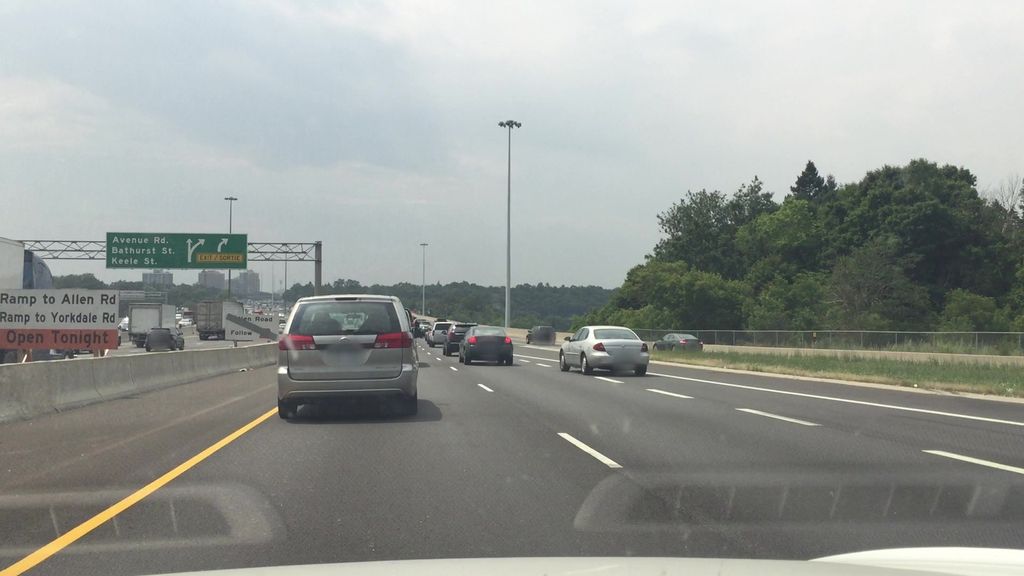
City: toronto